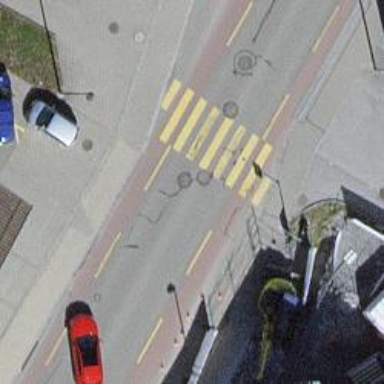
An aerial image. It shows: Zebra crossing on the road.